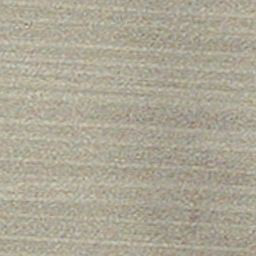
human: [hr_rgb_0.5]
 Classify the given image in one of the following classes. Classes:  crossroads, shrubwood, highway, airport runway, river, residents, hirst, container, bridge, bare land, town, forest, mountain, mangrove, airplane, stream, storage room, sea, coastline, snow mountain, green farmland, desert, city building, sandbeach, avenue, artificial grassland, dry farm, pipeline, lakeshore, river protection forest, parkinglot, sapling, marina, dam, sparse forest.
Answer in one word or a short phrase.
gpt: dry farm